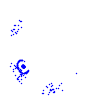
Particle: proton